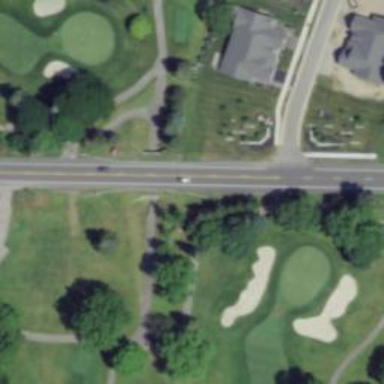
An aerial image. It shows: Golf cartpath that is also road path.